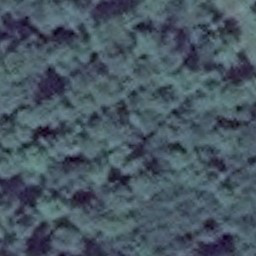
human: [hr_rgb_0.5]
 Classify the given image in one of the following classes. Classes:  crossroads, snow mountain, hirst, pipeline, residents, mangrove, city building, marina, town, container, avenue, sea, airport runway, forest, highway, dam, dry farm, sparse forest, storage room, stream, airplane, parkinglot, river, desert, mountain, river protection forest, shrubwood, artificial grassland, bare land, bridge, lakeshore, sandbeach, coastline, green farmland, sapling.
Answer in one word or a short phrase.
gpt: forest